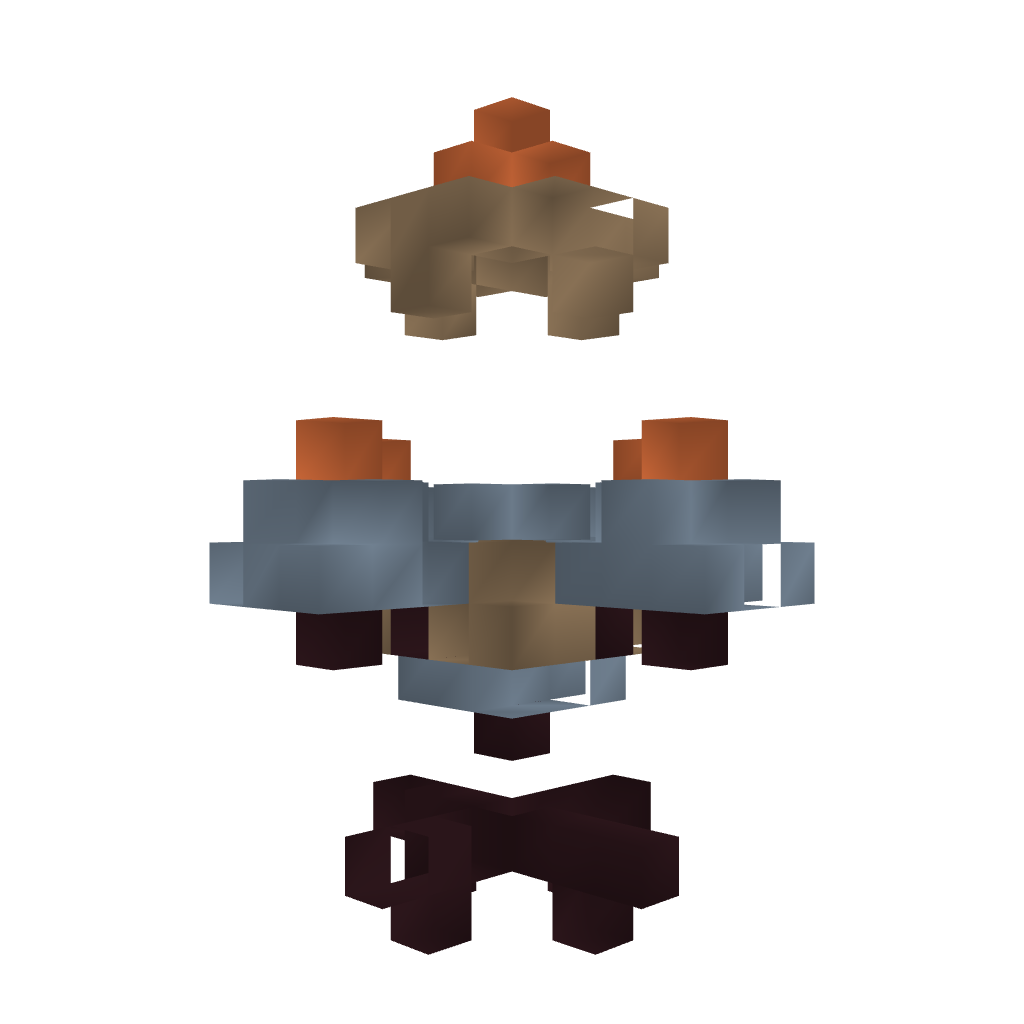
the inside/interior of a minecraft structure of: Big Torch